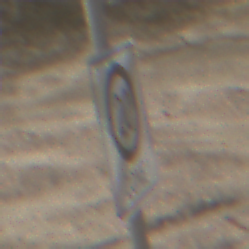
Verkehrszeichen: EndeZone20
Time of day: MorningAfternoon
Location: Outdoor (Nature)
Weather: PartlyCloudy
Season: Winter
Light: Natural